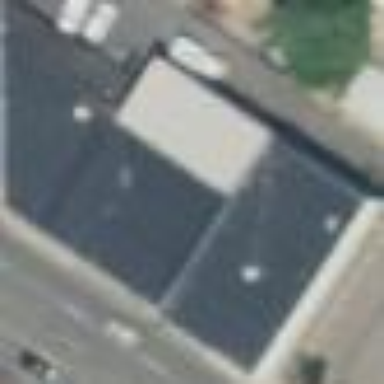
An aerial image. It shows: Building with furniture shop.